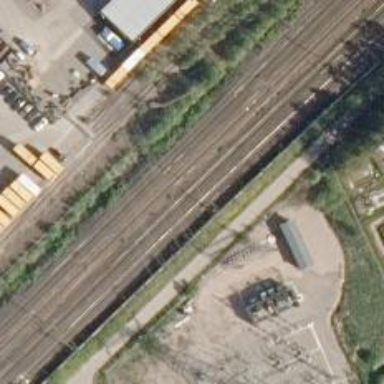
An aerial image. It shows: Railway signal supported by catenary mast.